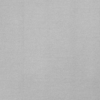
Label: dusty